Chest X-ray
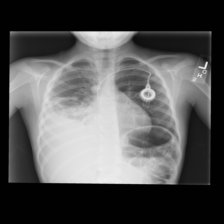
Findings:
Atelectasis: positive
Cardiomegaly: negative
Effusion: positive
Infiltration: negative
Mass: negative
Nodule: negative
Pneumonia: negative
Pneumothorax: negative
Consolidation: positive
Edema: negative
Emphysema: negative
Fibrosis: negative
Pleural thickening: negative
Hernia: negative